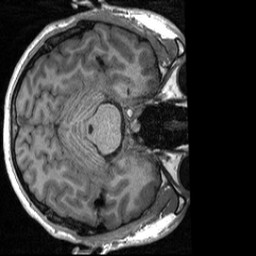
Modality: T1w
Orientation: axial
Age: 22
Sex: male
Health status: healthy
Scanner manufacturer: siemens
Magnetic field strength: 3 T
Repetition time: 2 s
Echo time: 0.00232 s